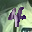
Label: 4